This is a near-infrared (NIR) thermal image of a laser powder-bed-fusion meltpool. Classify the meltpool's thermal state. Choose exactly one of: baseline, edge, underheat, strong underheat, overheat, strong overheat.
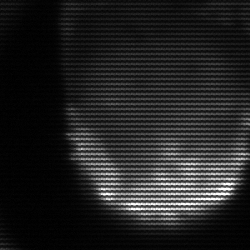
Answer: edge